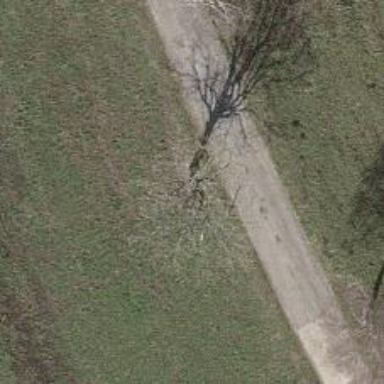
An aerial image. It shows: Broadleaved tree in natural setting.